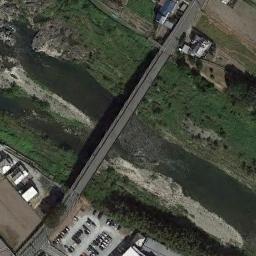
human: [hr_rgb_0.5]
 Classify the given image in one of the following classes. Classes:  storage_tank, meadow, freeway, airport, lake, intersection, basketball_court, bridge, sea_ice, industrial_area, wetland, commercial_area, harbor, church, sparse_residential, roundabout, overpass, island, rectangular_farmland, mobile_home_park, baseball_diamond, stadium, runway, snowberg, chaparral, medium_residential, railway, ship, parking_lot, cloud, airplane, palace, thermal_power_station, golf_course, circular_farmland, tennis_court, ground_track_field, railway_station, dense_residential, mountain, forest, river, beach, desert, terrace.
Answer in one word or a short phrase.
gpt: bridge